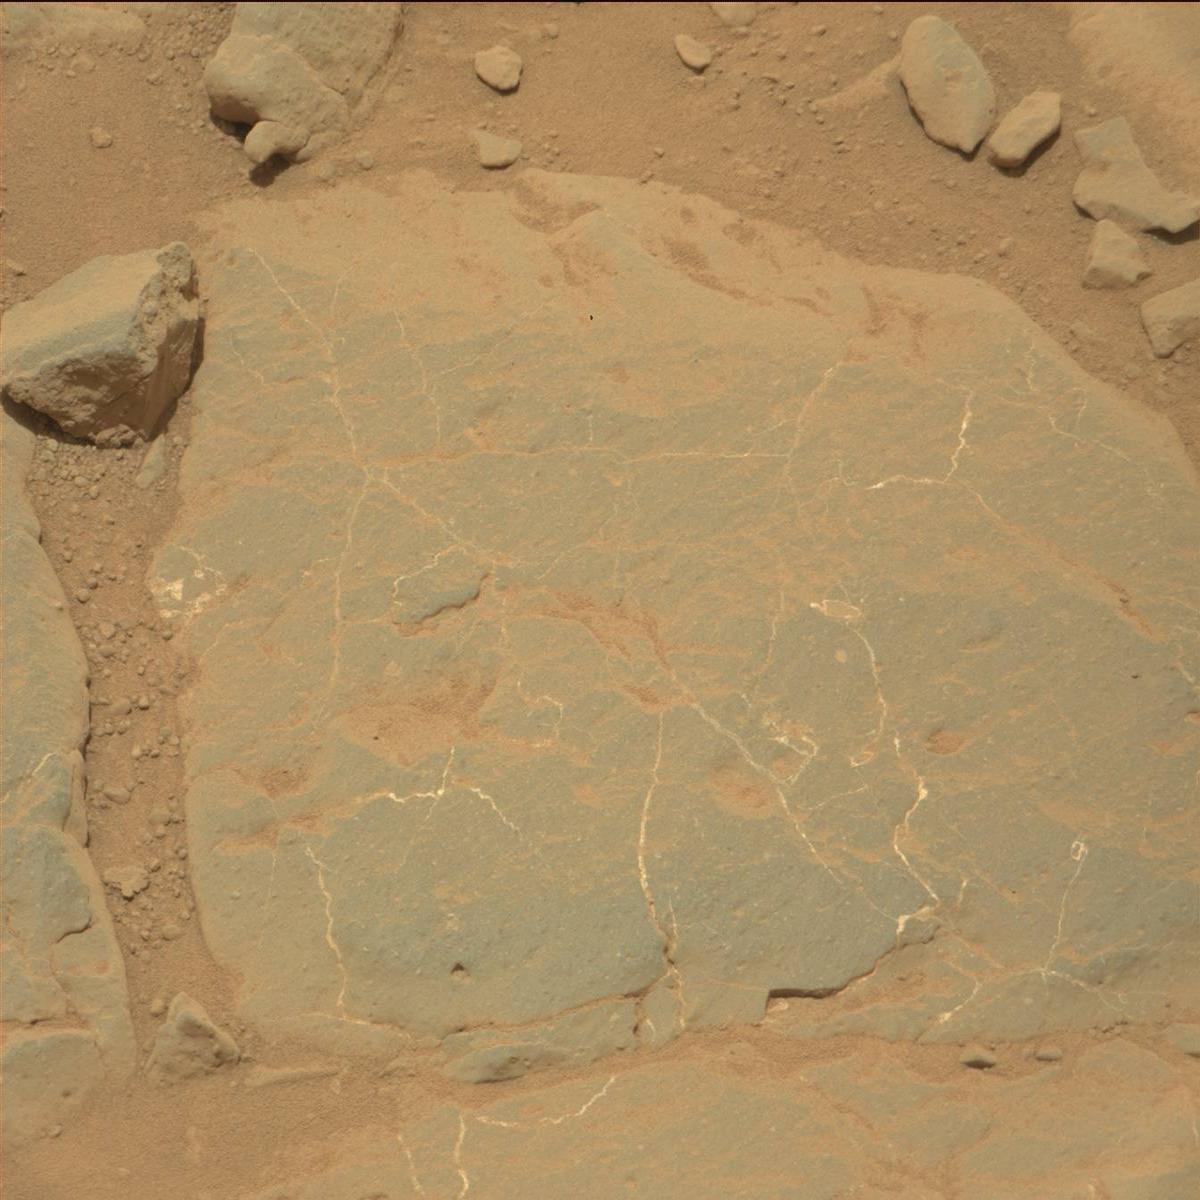
Terrain classes present: Bedrock, Rock, Sand / Soil